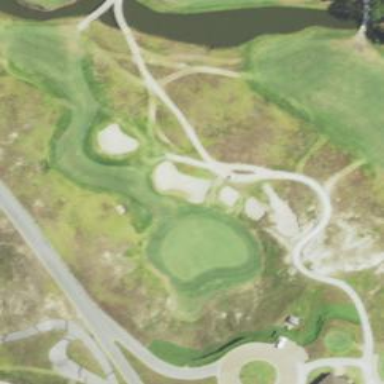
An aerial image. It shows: Golf hole.